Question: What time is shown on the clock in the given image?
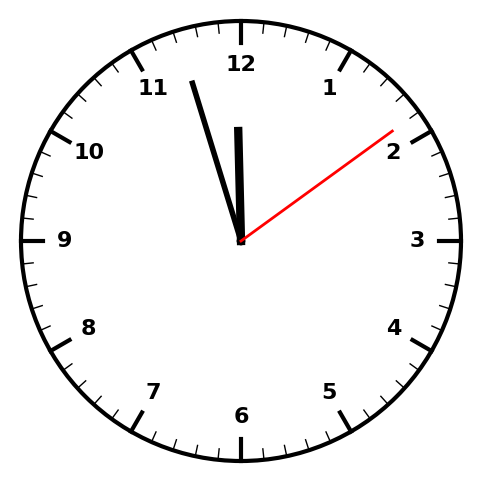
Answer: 11:57:09